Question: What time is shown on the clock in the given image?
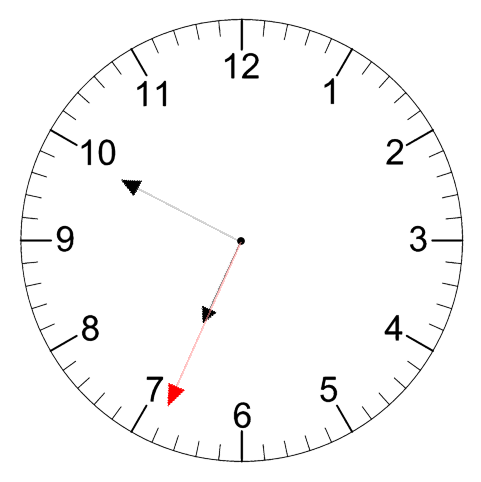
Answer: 06:49:34